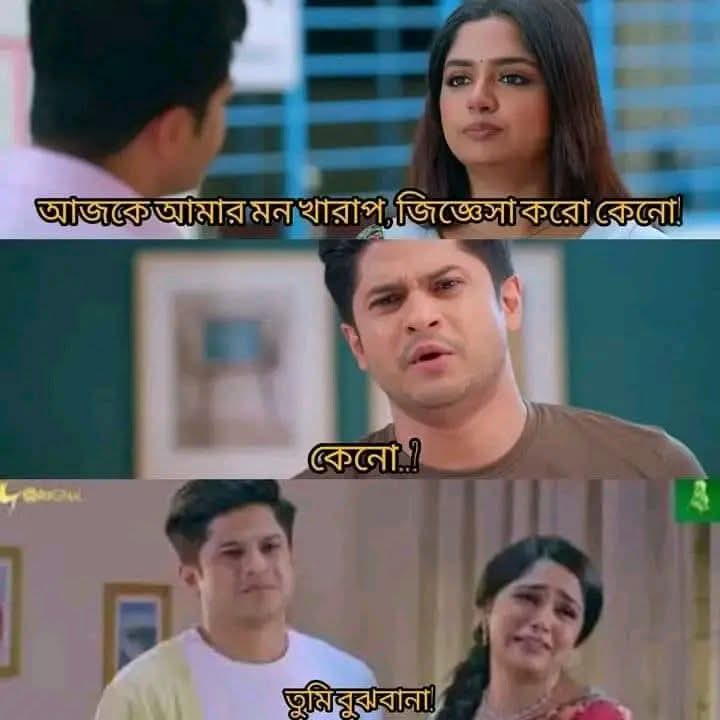
Text: আজকে আমার মন খারাপ, জিজ্ঞেসা করো কেনো!
কেনো..?
তুমি বুঝবানা!
Label: Non Hate